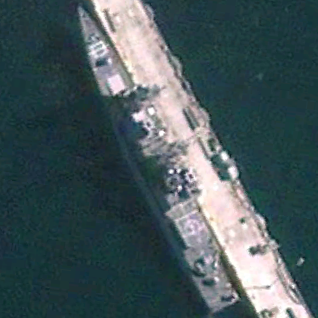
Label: cruiser